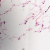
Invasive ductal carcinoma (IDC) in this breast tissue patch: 0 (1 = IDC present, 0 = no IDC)